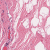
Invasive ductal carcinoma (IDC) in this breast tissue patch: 0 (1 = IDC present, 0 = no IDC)